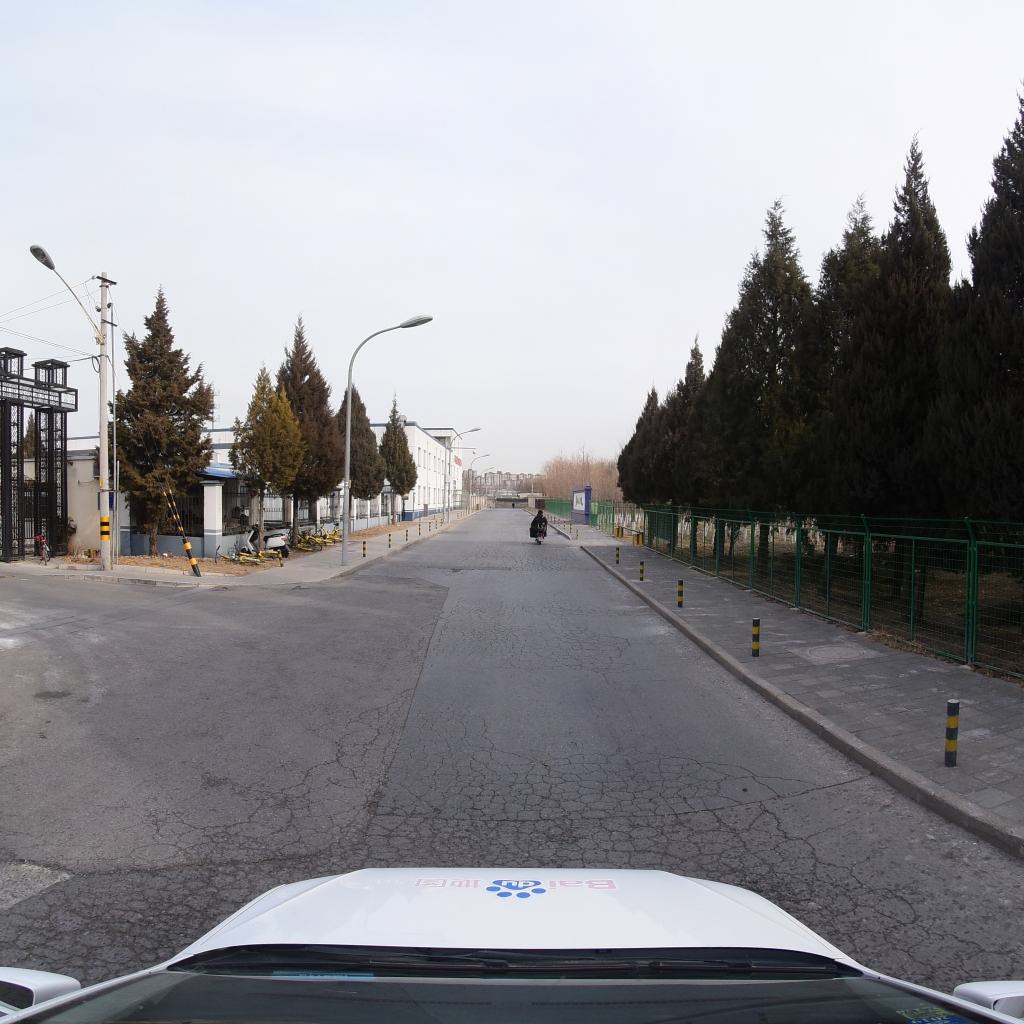
Region: Fengtai
Road damage annotations: alligator crack, alligator crack, manhole cover, pothole